Показатель преломления среды в пределах некоторой области $x > 0$, $y > 0$, зависит от $y$. Тонкий луч света попадает в среду в направлении $x$ и распространяется в ней по дуге окружности (см. рис).
Как показатель преломления зависит от $y$?
Каков максимально возможный угловой размер дуги?
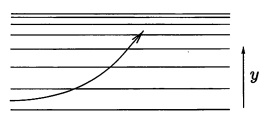
Как показатель преломления зависит от $y$?
Ответ: $$ n(y)=n_{0} \frac{R}{R-y} $$

Каков максимально возможный угловой размер дуги?
Ответ: $$ y_{макс}=3R/5=66.4^\circ $$
Темы:
T, ★, Оптика, Волновая оптика, Градиентная оптика, 200 задач